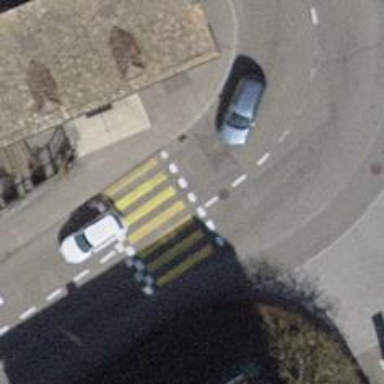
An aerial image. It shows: Marked crossing with traffic-calming table.